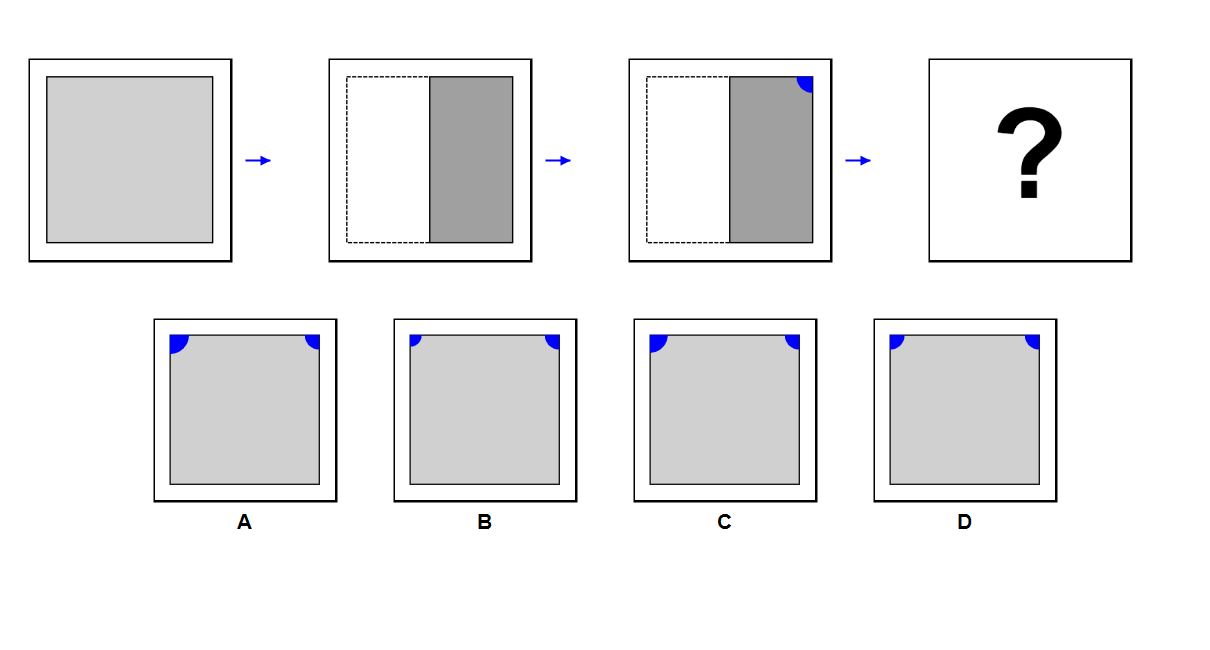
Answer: D